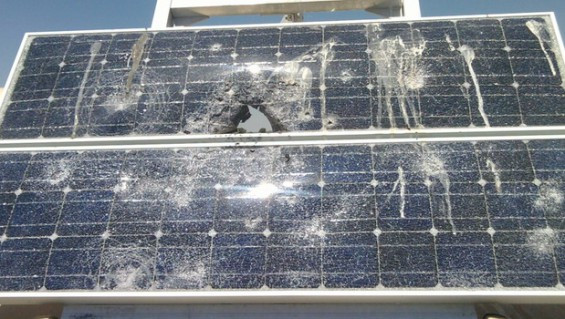
Label: Physical-Damage